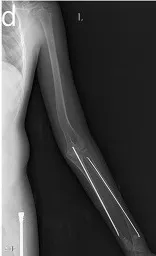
Appearance and function of 18-month after plate removal. (d) AP view of the left upper extremity.
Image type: radiology (x_ray)